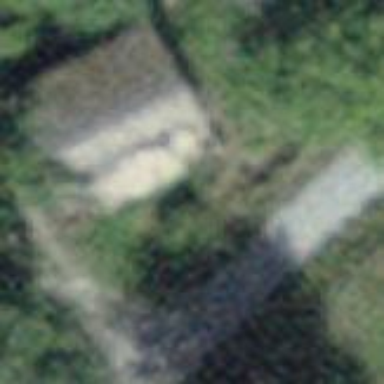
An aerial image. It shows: Shed building.